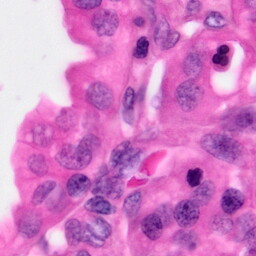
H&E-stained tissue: Pancreatic